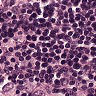
Metastatic tissue present: yes